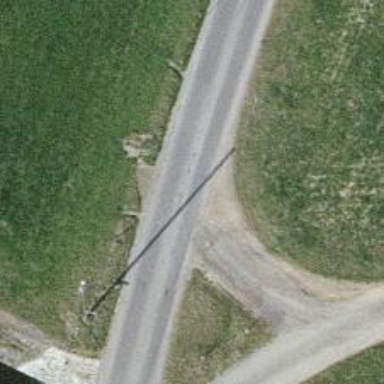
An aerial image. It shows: Unclassified road.